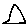
Label: triangle